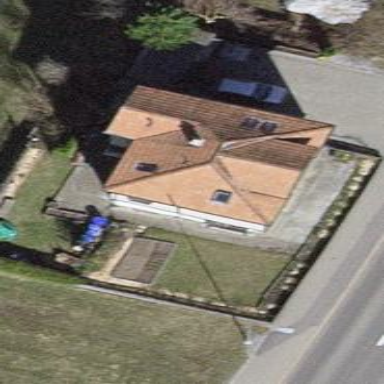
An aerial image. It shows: Detached building.